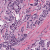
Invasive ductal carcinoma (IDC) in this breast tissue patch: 1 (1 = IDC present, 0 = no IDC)